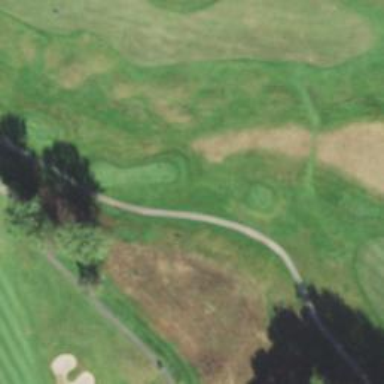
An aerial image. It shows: Pathway for golfing.